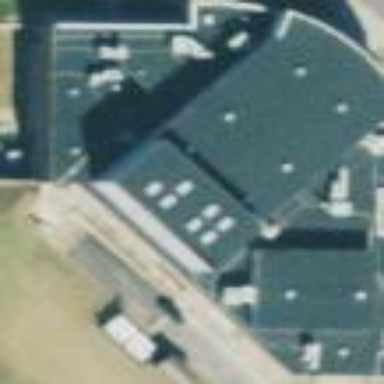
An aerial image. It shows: School building.